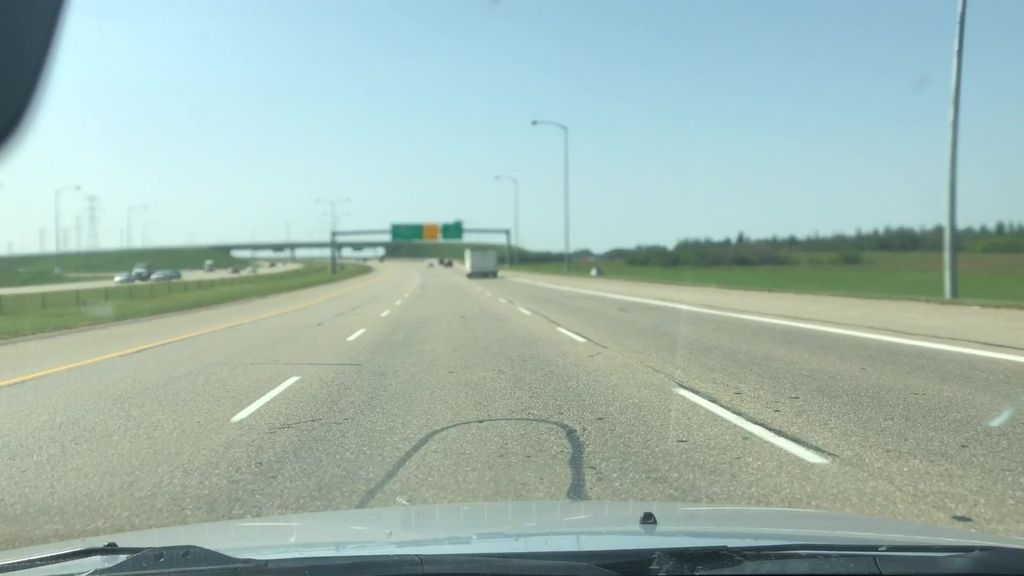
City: edmonton